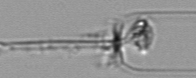
Label: Ditylum_brightwellii